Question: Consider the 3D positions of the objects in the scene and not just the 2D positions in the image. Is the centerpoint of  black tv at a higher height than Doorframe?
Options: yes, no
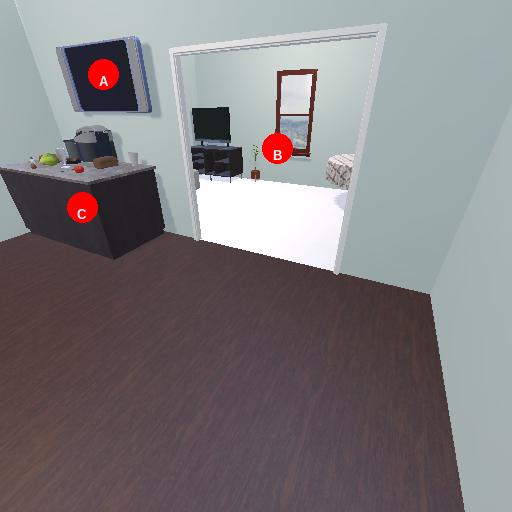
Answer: yes